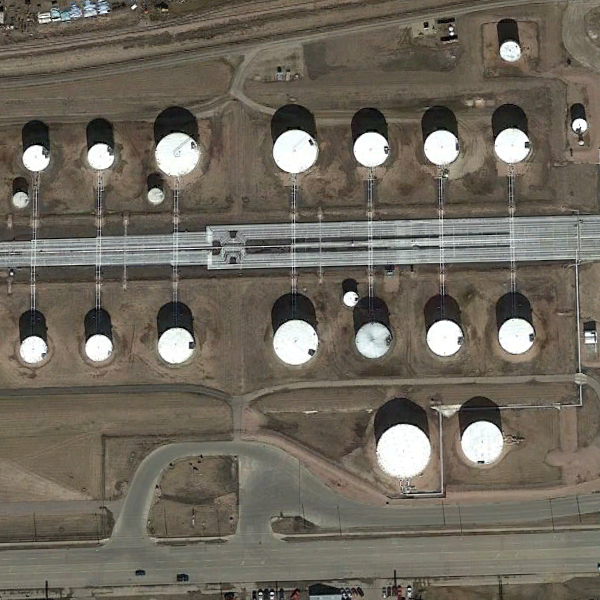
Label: StorageTanks